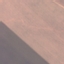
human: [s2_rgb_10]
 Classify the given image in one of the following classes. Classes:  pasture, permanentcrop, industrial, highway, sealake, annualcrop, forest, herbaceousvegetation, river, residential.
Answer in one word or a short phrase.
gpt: AnnualCrop